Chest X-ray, AP view. Patient: 57 years old, sex F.
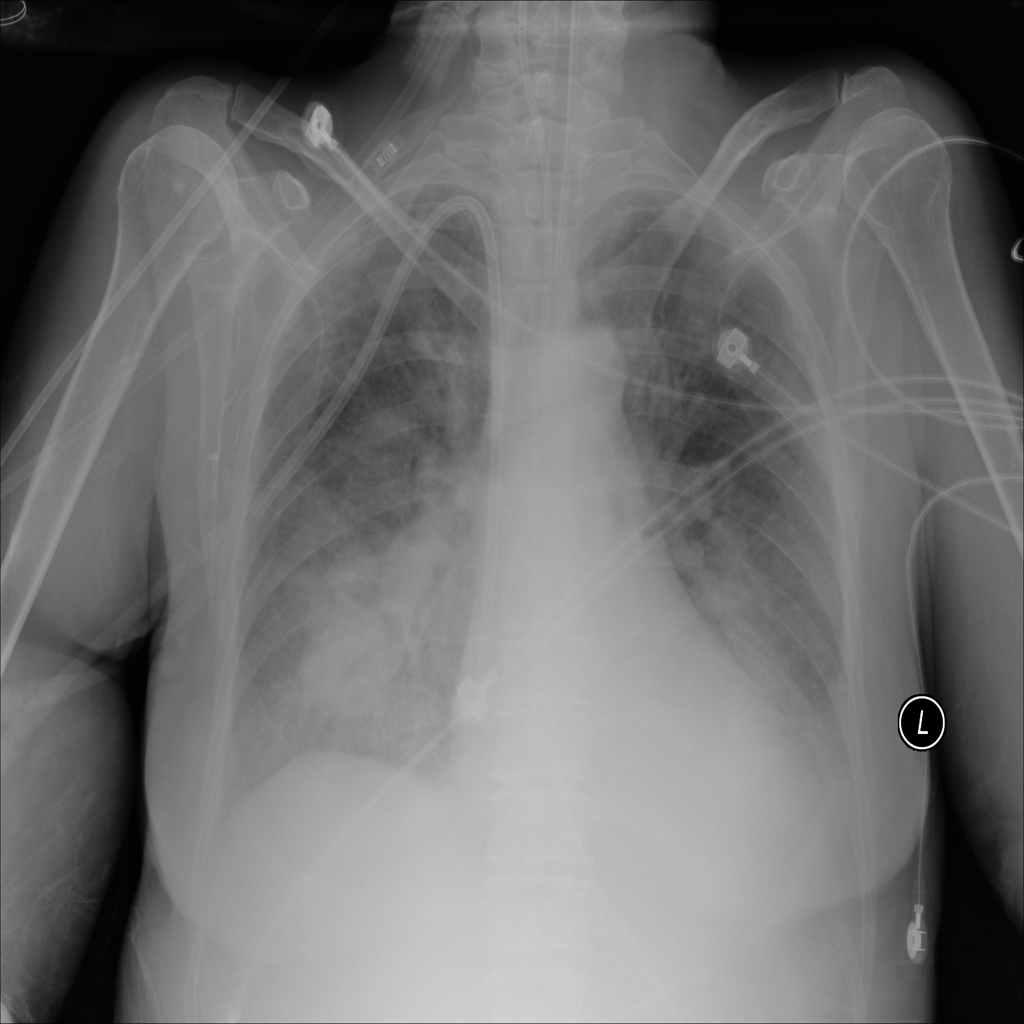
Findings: No Finding